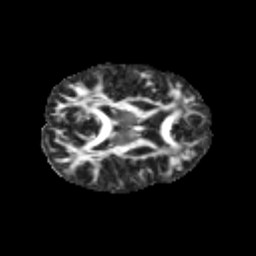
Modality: FA
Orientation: axial
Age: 11
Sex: male
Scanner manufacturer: siemens
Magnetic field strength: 3 T
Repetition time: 3.8 s
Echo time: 0.07 s